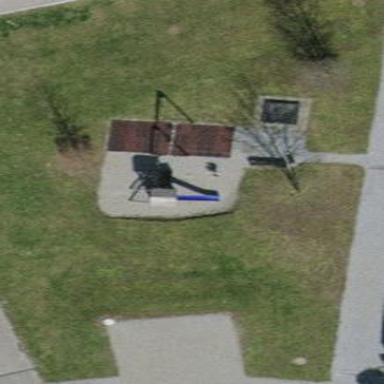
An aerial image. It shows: Playground area for leisure activities on the land.